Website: walmart
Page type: address-validator
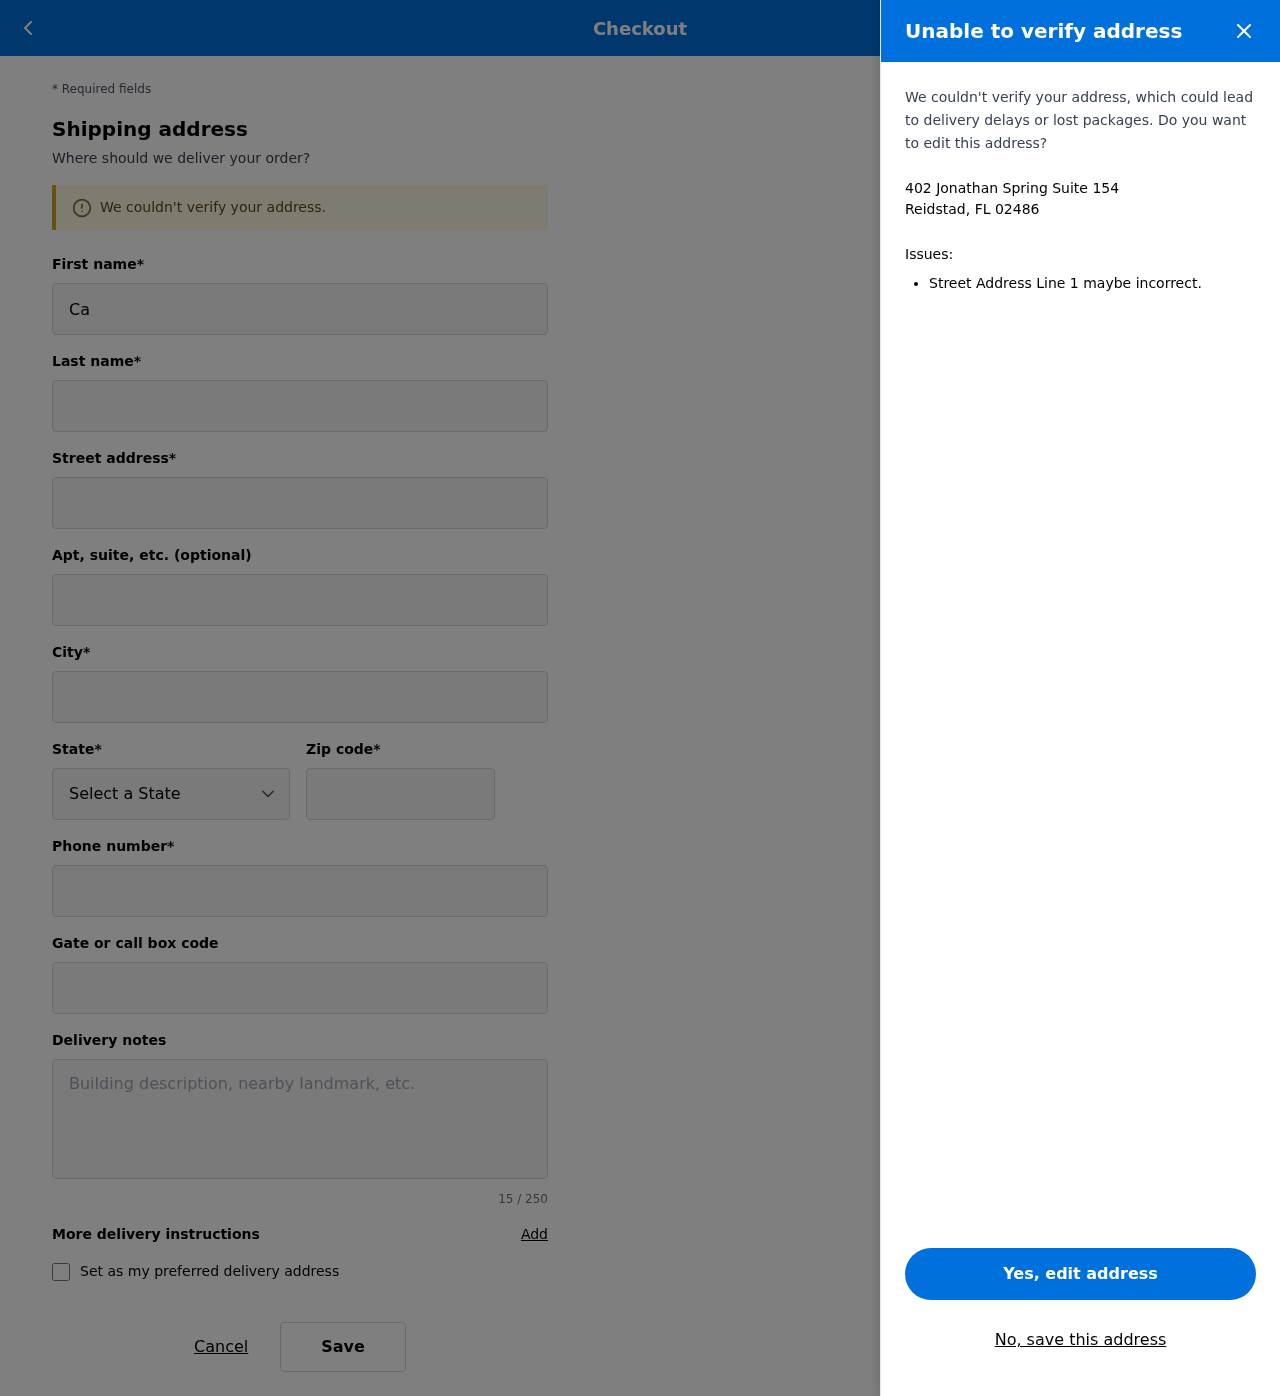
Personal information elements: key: PII_CITY_STATE_ZIP
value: Reidstad, FL 02486
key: PII_DELIVERY_INSTRUCTIONS
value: Gate code: 9521
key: PII_STATE_ABBR
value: FL
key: PII_STREET
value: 402 Jonathan Spring Suite 154
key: PII_FIRSTNAME
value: Carlos
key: PII_LASTNAME
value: Nguyen
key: PII_STREET2
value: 72903 Ian Pines
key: PII_CITY
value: Reidstad
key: PII_POSTCODE
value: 02486
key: PII_PHONE
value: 9045944256
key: PII_SECURITY_CODE
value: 62168